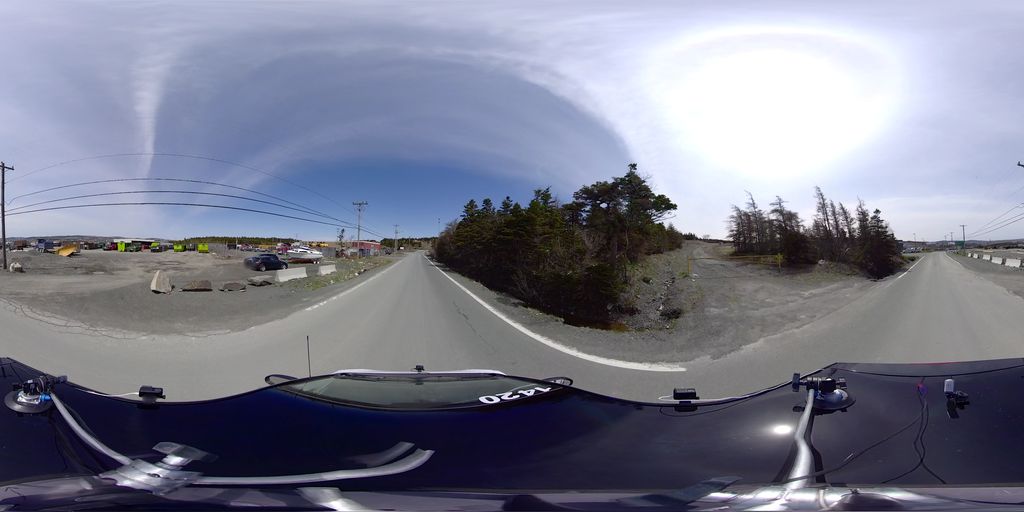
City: st_johns